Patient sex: M
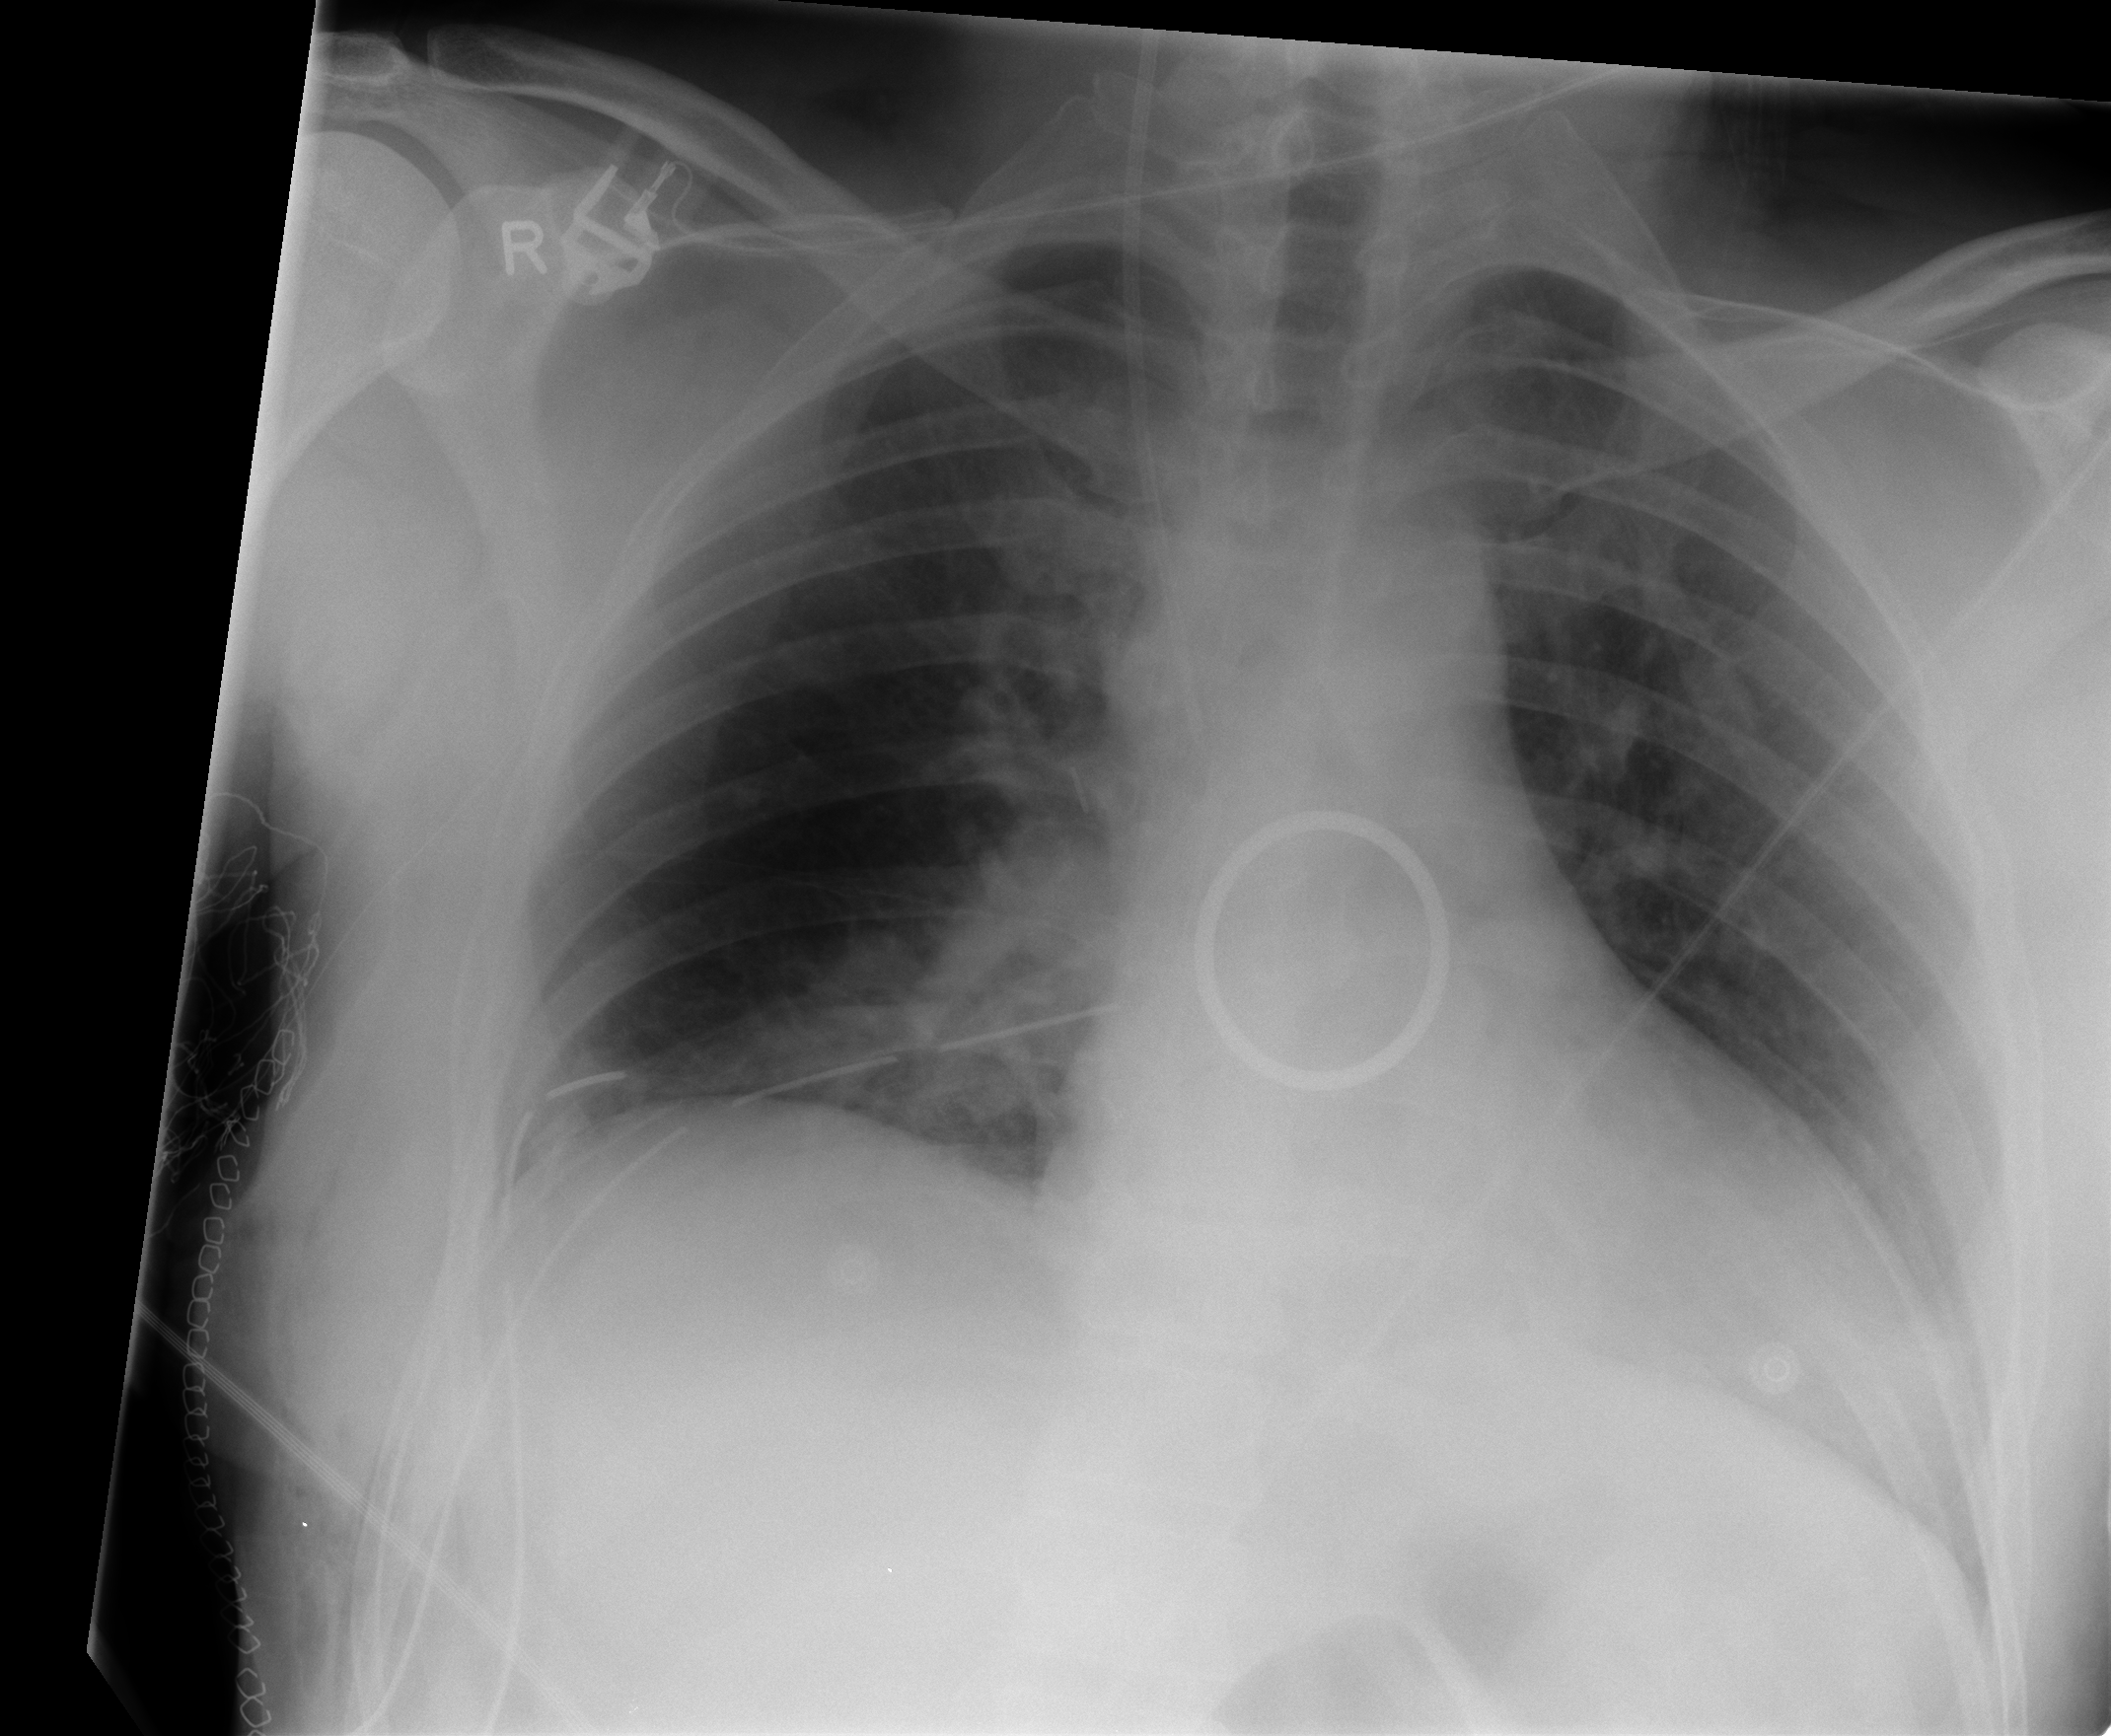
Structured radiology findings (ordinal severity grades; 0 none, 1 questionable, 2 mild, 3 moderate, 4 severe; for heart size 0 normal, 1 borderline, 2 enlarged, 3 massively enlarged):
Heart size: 0
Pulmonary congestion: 0
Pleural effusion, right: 0
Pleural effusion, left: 1
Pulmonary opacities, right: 0
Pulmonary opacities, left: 0
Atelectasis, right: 0
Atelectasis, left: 1